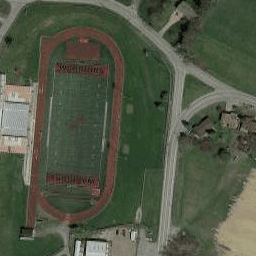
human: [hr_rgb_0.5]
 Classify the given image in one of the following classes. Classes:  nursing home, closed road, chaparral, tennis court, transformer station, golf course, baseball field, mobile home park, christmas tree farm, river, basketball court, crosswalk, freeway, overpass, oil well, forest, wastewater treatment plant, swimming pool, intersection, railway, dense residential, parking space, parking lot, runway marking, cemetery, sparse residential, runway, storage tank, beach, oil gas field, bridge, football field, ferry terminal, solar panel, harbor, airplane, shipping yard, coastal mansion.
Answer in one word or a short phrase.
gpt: football field